Question: In many new android applications and their latest update those applications(mostly material design) have a custom scrollbar with letters and numbers, while scrolling the scrollbar with thumb, alphabets or numbers appear beside thumb.I have attached screenshot to the question of the scrollbar from the application 'Contacts'.
Screenshot:

So, How to modify a scrollbar in my application which is using recyclerview, to create scrollbar like that scrollbar with the alphabet and number bubble or is there any new API or library introduced for that?
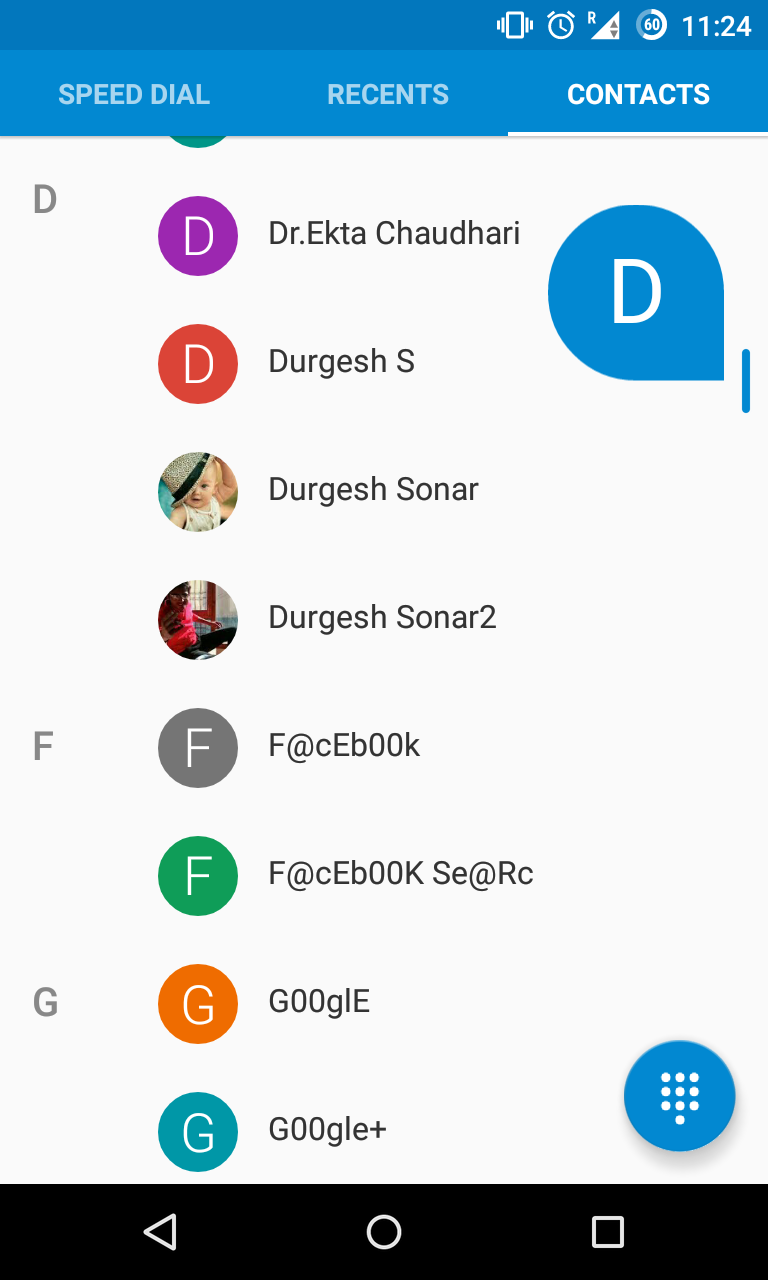
Answer: For anyone still looking for an answer for this. I have found a number of libraries which provide this functionality:
1. https://github.com/krimin-killr21/MaterialScrollBar
2. https://github.com/plusCubed/recycler-fast-scroll
3. https://github.com/danoz73/RecyclerViewFastScroller
4. https://github.com/timusus/RecyclerView-FastScroll
All of the above provide FastScroll mechanism (what you're looking for) - though some look nicer than others.
I have found the <URL>.
This library is also actively maintained and developed, issues & PR's being closed etc.
Hope this may help someone as I spent a lot of time looking for this myself.